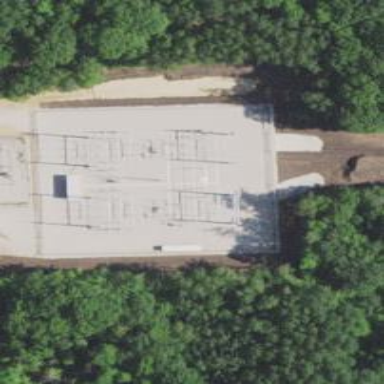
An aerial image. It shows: Switch for power supply.